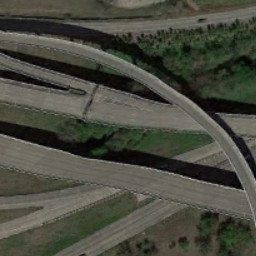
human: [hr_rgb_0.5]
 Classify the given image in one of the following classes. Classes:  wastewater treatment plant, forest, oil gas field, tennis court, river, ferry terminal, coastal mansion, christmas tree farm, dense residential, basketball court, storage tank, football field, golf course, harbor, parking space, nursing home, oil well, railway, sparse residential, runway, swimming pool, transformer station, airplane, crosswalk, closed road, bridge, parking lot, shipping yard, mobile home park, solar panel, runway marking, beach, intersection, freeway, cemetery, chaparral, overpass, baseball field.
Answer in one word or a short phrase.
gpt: overpass